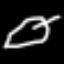
Label: leaf